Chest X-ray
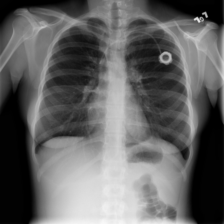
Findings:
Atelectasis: negative
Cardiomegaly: negative
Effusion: negative
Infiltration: negative
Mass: negative
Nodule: negative
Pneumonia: negative
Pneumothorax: negative
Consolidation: negative
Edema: negative
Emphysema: negative
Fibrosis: negative
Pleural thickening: negative
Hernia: negative